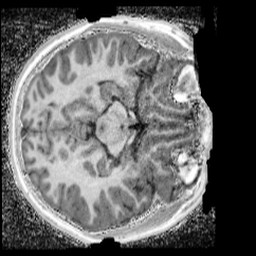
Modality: UNIT1_denoised
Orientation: axial
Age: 12
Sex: male
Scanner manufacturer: siemens
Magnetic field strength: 3 T
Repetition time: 4 s
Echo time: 0.00299 s